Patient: sex F, age 38
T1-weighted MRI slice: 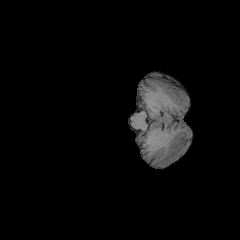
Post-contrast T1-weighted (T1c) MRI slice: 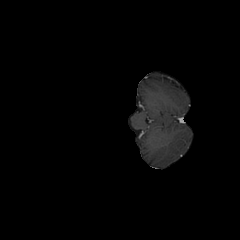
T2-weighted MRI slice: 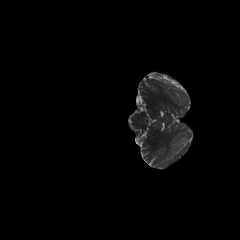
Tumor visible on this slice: no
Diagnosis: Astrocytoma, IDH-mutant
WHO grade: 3